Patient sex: M
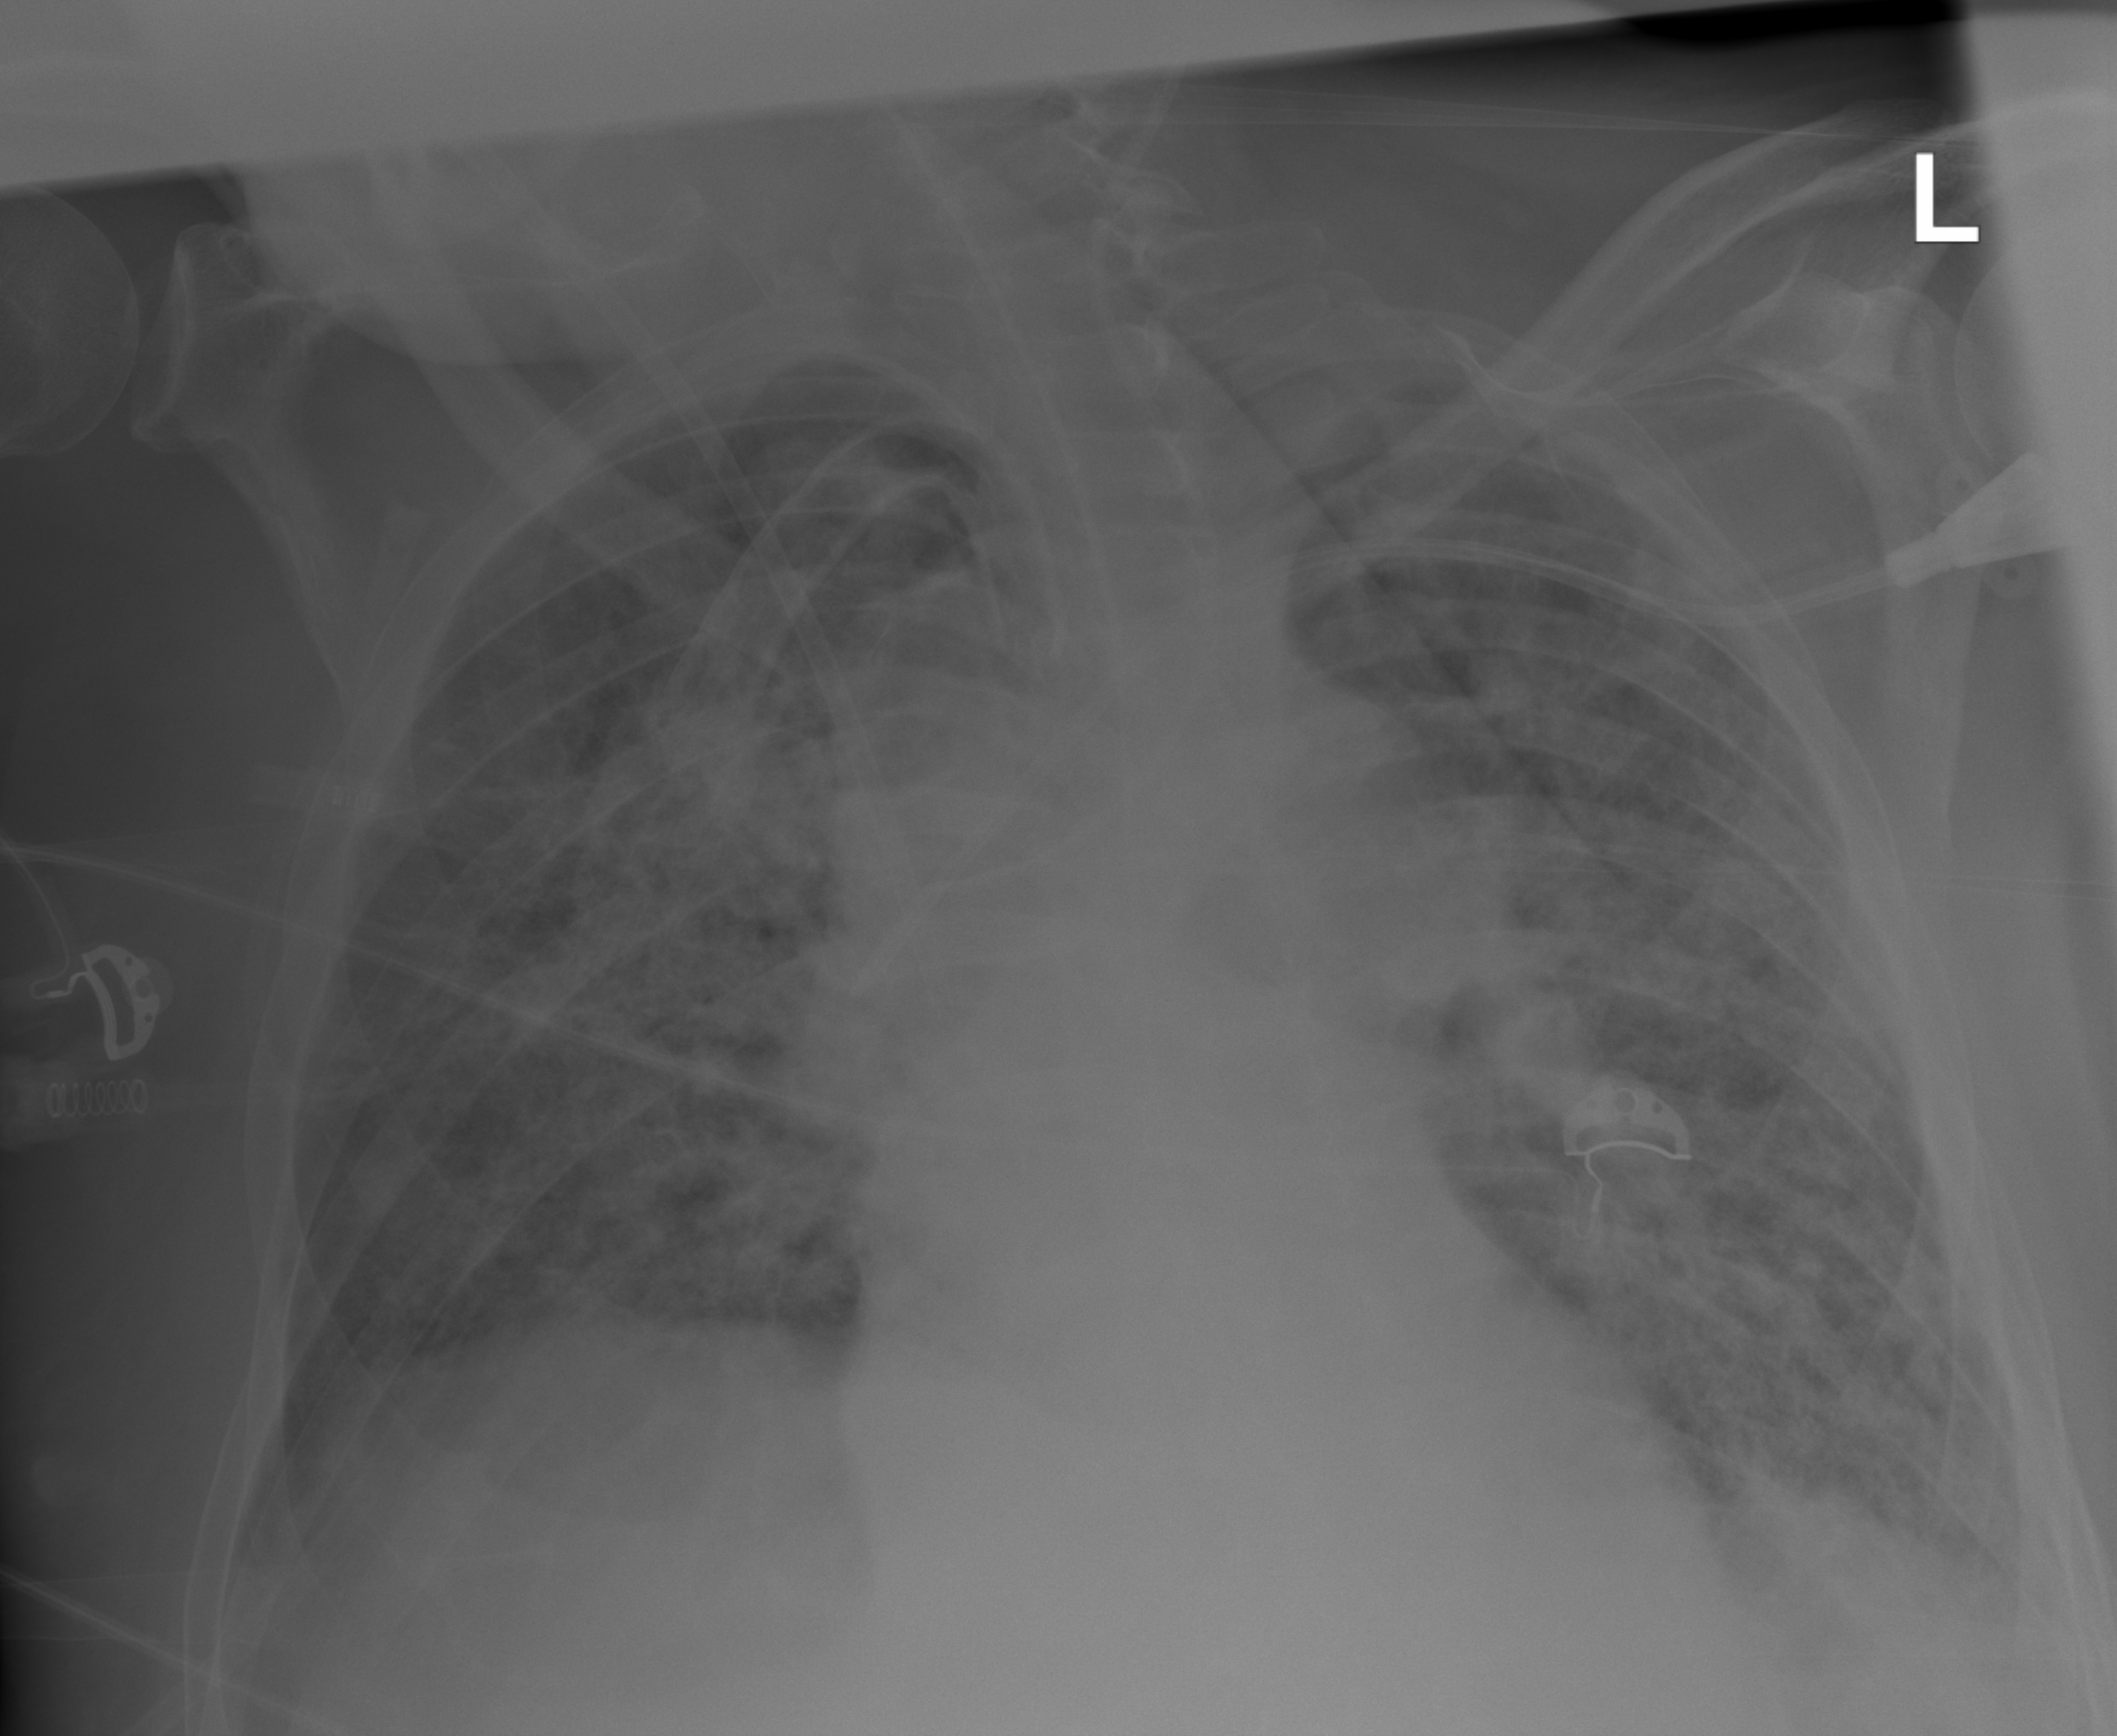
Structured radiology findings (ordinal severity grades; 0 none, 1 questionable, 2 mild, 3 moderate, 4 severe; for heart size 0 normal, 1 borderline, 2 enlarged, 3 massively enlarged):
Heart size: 2
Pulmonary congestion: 0
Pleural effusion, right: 2
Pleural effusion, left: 0
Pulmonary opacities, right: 4
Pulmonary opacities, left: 4
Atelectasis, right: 3
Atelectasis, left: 3